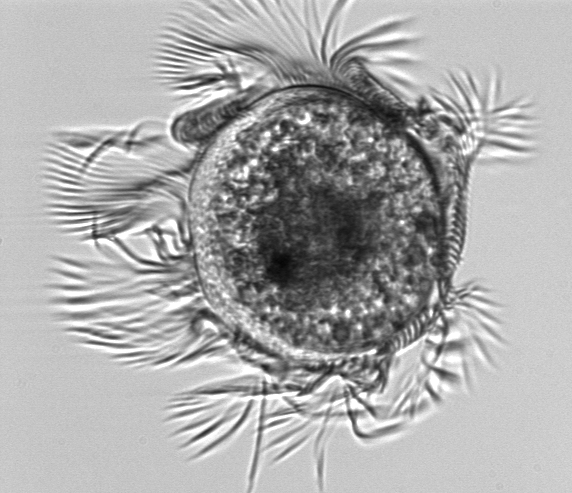
Label: Pelagostrobilidium